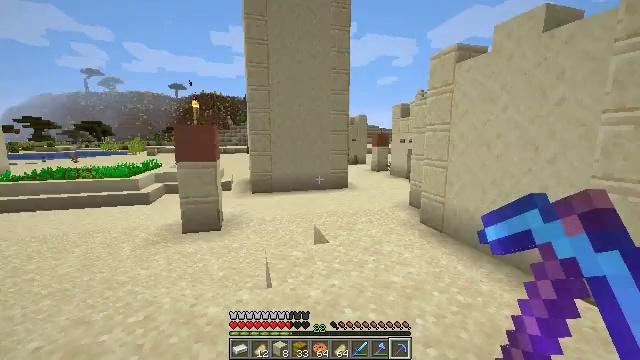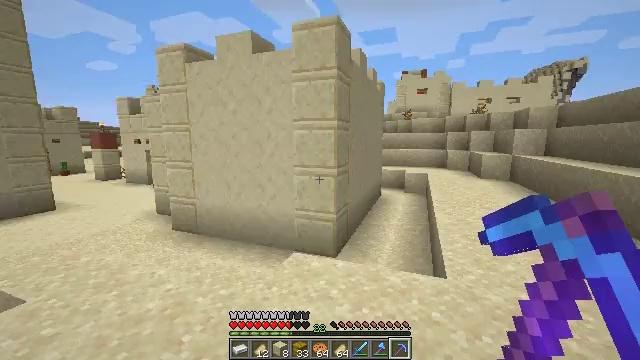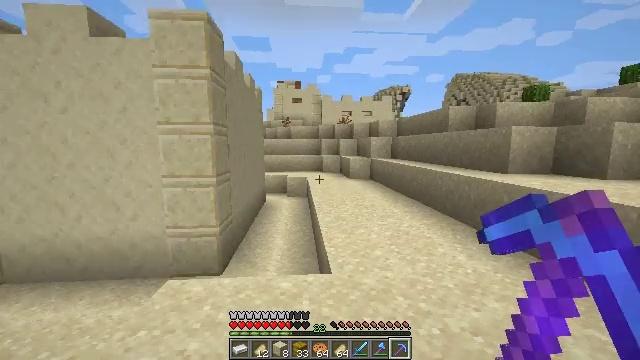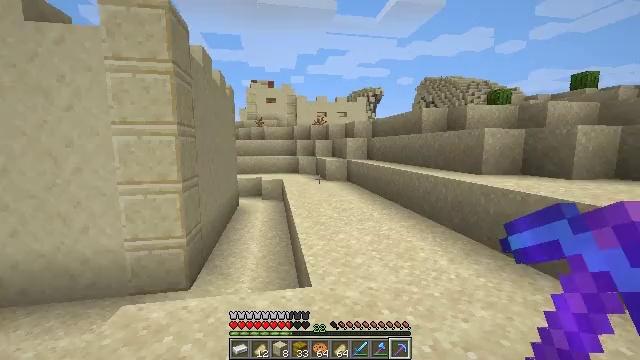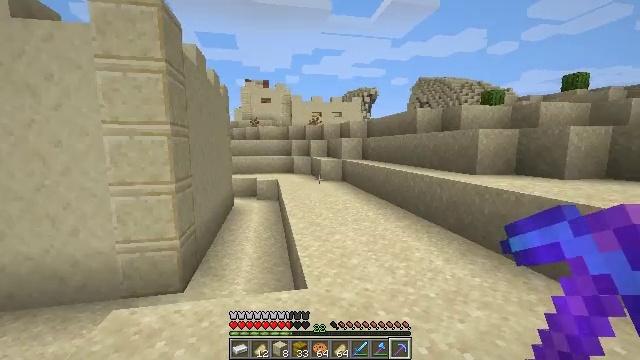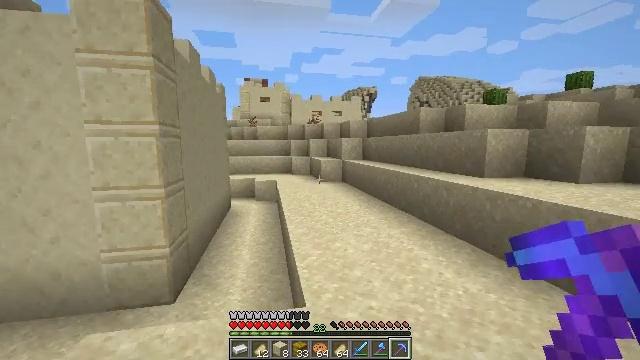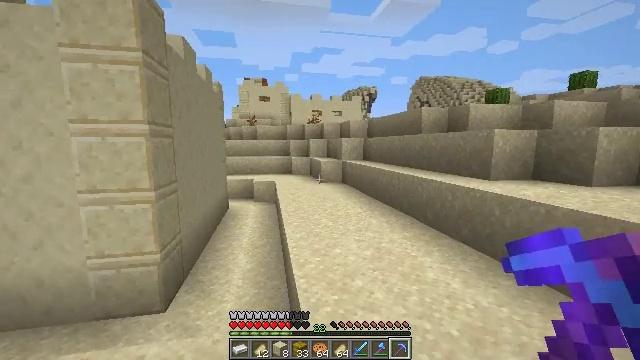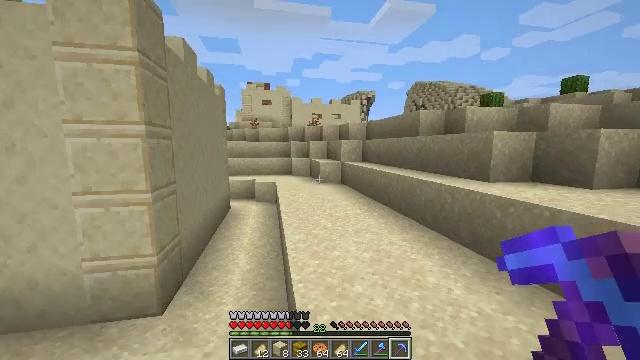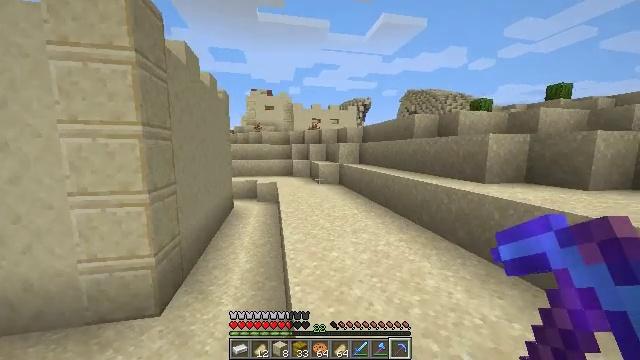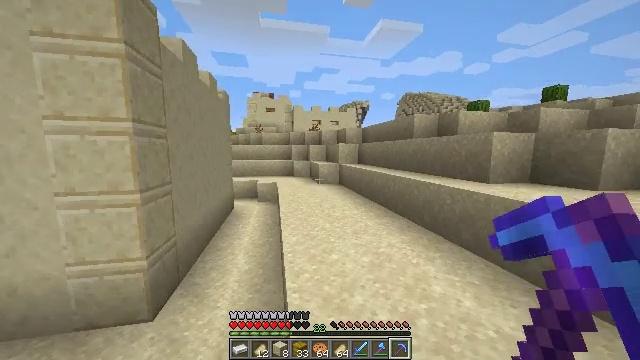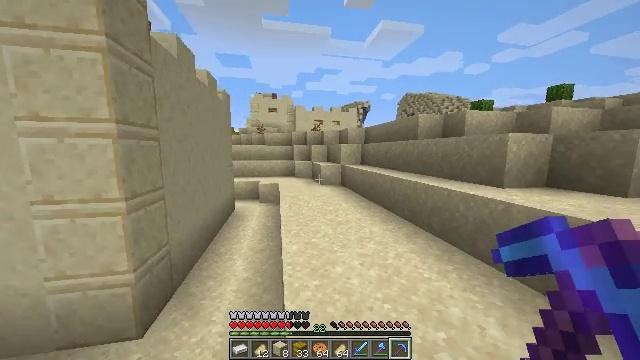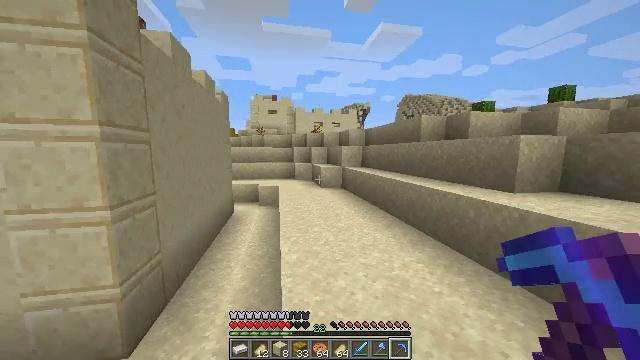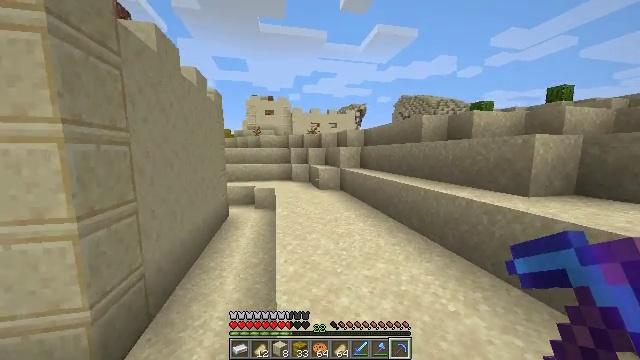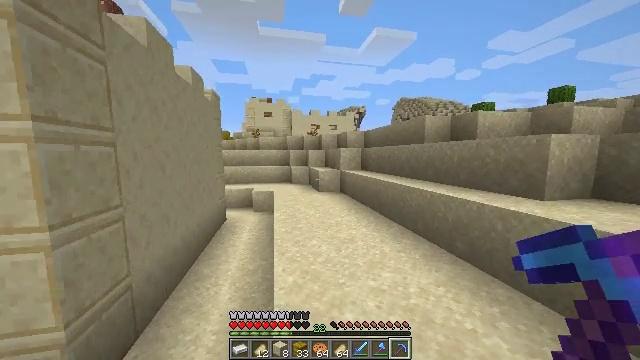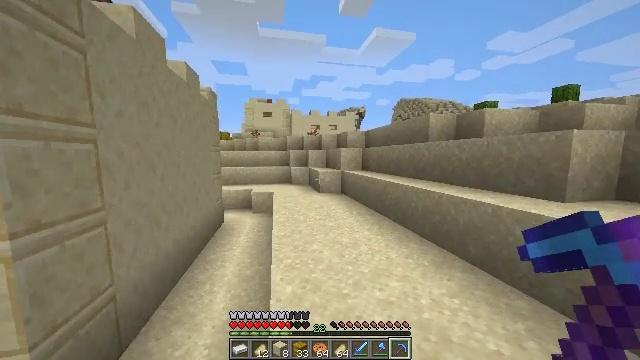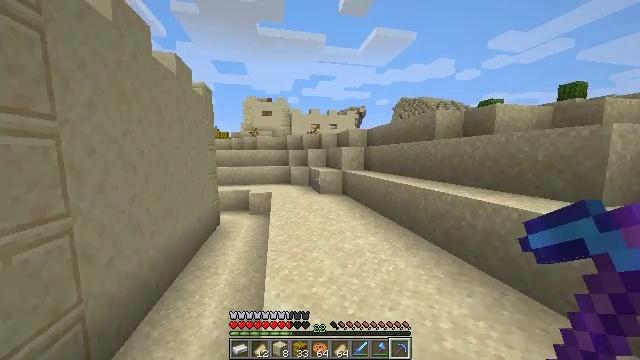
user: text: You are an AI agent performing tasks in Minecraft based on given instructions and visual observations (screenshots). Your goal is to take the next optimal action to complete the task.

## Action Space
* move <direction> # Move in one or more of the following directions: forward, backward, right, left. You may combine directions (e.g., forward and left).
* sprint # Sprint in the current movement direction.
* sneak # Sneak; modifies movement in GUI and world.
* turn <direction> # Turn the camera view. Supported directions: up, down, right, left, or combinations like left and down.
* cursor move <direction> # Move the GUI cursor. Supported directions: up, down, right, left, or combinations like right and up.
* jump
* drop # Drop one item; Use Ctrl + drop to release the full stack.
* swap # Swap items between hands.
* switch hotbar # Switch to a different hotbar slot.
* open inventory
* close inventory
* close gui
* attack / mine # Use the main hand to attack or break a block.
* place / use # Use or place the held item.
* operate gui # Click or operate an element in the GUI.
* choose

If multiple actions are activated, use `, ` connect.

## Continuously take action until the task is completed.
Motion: motion action
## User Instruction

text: Break the sand block.
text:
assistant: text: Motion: move forward, turn right
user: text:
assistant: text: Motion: move forward, turn right and up
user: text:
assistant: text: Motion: move forward, turn right
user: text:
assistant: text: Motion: move forward, turn right
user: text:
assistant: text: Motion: move forward
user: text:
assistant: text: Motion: move forward, sprint
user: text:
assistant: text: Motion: move forward, sprint
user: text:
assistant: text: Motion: move forward, sprint
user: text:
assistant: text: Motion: move forward, sprint
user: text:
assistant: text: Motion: move forward
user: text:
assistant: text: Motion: move forward
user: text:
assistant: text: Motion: move forward, sprint
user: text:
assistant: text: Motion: move forward, sprint
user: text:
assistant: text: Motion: move forward, sprint
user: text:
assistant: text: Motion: move forward, sprint
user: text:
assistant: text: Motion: move forward
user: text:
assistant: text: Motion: move forward
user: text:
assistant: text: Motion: move forward
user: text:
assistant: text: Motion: move forward, jump
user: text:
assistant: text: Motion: move forward, jump
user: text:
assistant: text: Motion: move forward, jump
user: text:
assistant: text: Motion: move forward, jump
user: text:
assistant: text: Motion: move forward, jump
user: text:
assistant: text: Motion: move forward, jump
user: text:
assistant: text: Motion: move forward, jump
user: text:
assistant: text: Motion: move forward, jump
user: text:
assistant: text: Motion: move forward, jump
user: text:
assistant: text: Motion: move forward, sprint, jump
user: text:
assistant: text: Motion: move forward, sprint, jump
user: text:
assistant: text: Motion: move forward, sprint, jump